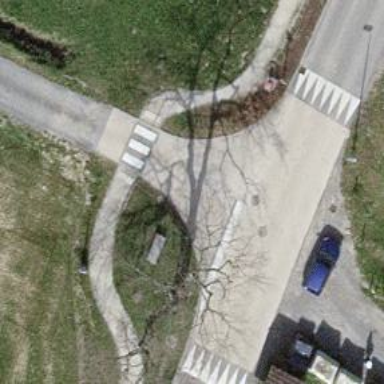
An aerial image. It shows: Uncontrolled zebra crossing on the road.